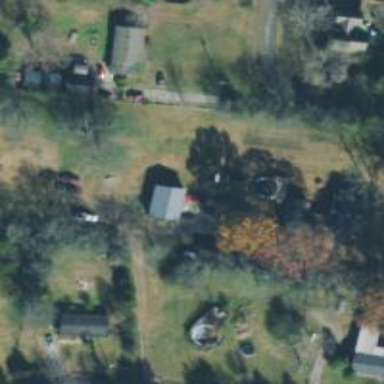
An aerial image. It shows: Driveway.